Question: I am trying to create a report that will display "N/A" if it returns null in the following screenshot:

Anywhere there is no Closer or Direct Number or Date, I want to display "N/A"
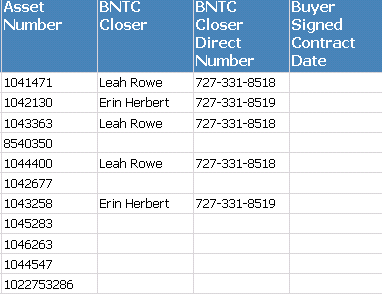
Answer: Assuming your field name is SomeField, instead of 'Fields!SomeField.value' try following expression
'''
=IIF(ISNOTHING(Fields!SomeField.value) or Fields!SomeField.value="","N/A",Fields!SomeField.value)
'''